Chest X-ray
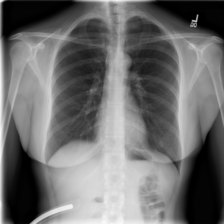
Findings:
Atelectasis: negative
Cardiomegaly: negative
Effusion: negative
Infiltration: negative
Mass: negative
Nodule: negative
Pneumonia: negative
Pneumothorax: negative
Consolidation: negative
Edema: negative
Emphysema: negative
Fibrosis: negative
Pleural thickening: negative
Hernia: negative